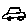
Label: car